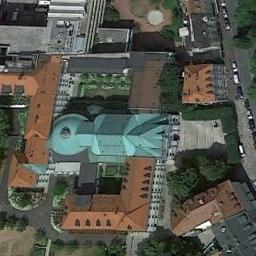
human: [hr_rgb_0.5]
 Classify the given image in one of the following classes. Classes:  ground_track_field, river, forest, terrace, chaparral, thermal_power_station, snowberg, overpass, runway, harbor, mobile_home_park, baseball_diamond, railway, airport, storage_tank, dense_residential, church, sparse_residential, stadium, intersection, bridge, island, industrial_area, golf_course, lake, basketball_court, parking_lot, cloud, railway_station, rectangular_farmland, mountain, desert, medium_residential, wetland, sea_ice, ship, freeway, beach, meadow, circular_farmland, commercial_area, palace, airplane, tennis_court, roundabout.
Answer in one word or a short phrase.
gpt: church